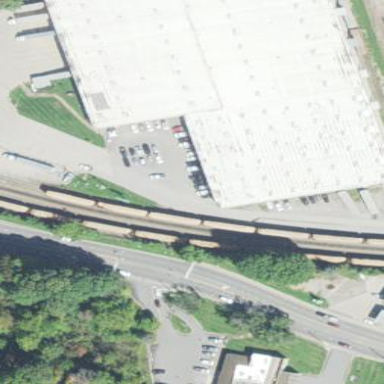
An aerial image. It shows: Warehouse.